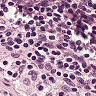
Metastatic tissue present: no